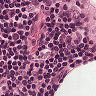
Metastatic tissue present: no